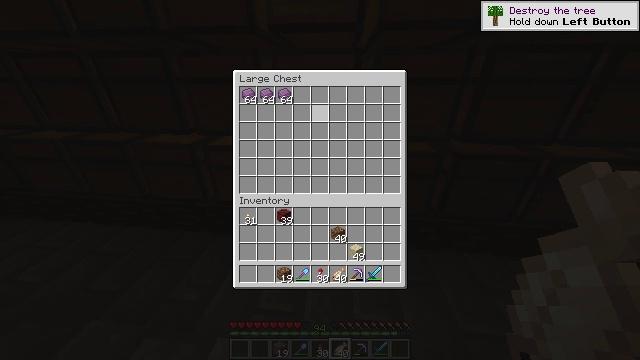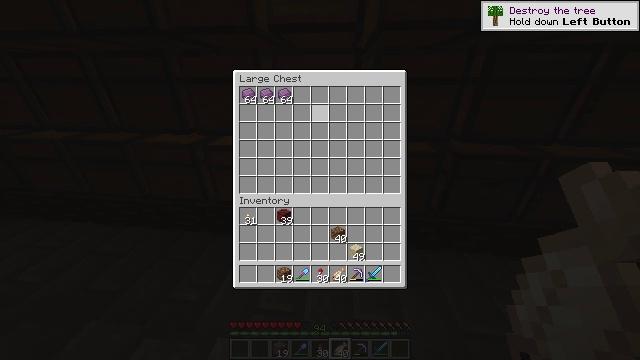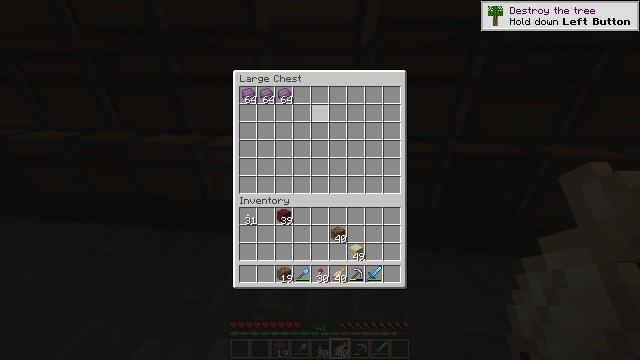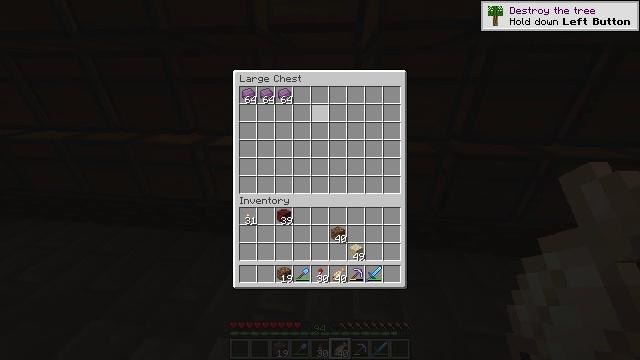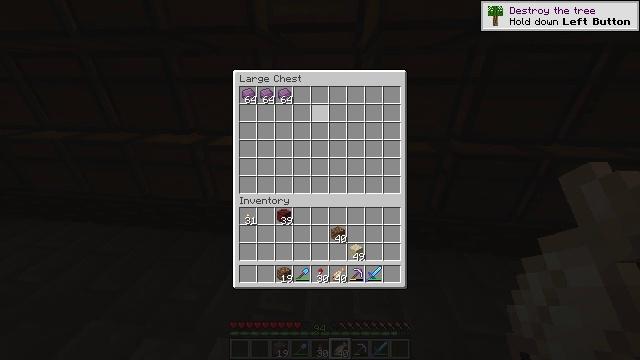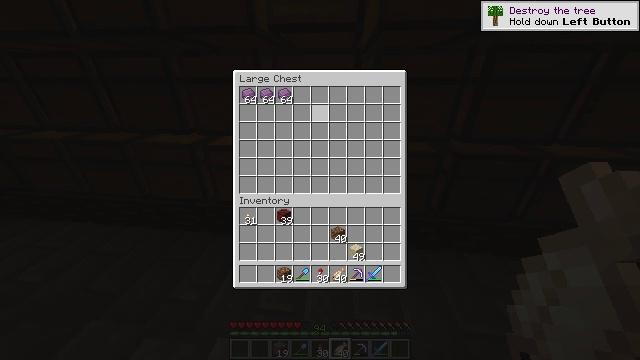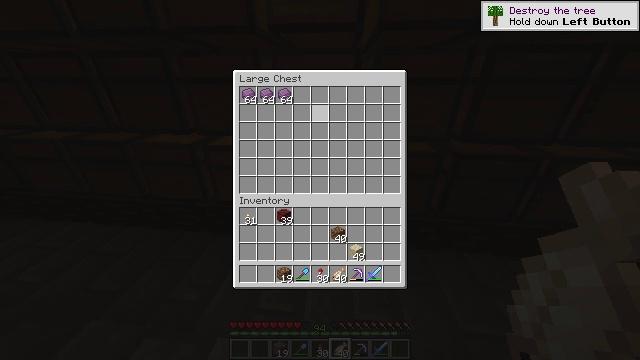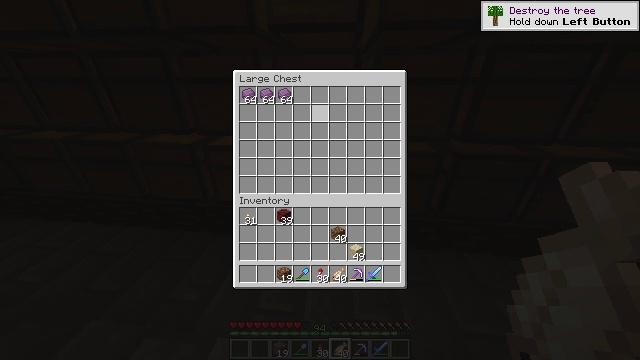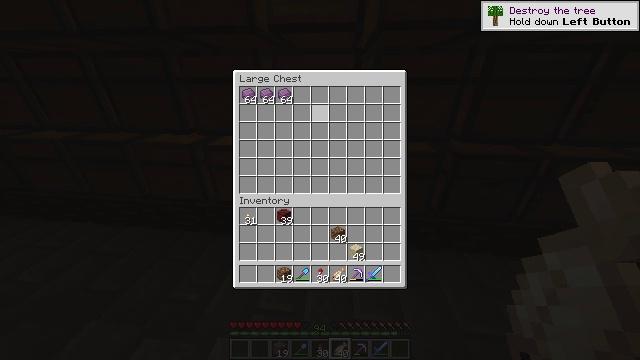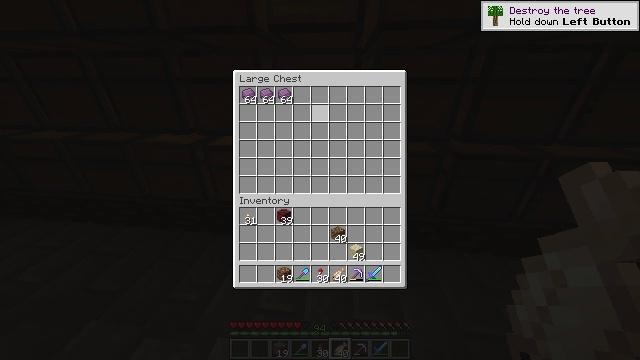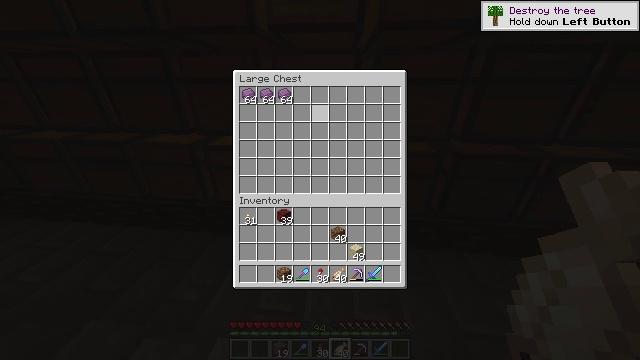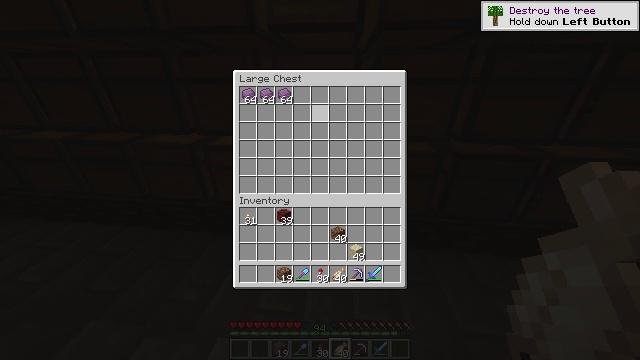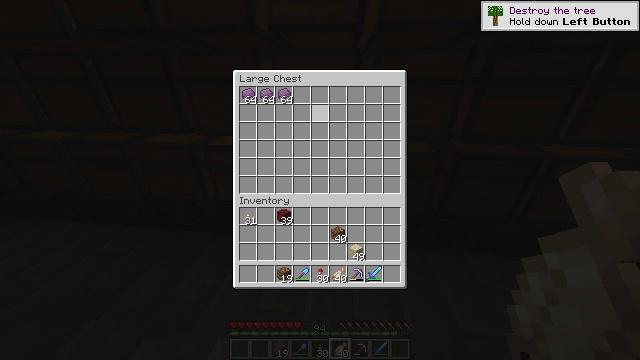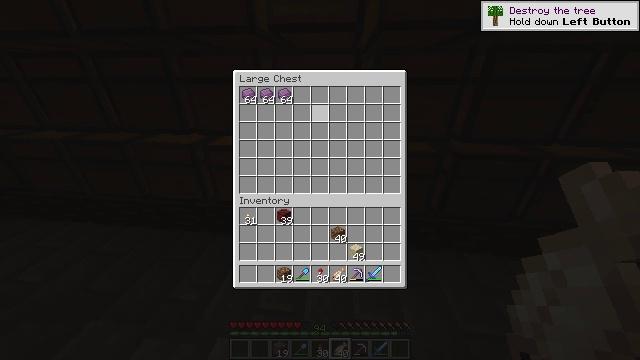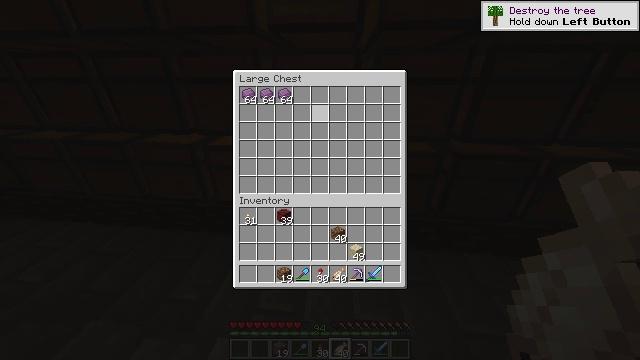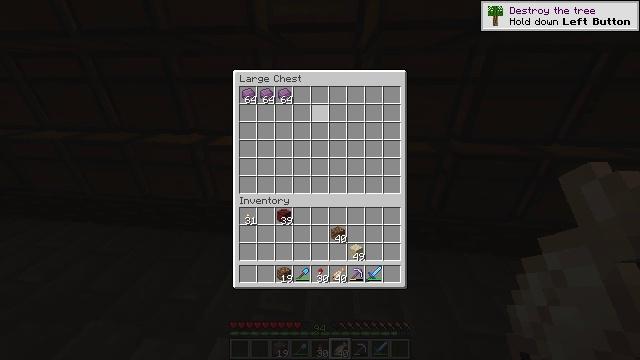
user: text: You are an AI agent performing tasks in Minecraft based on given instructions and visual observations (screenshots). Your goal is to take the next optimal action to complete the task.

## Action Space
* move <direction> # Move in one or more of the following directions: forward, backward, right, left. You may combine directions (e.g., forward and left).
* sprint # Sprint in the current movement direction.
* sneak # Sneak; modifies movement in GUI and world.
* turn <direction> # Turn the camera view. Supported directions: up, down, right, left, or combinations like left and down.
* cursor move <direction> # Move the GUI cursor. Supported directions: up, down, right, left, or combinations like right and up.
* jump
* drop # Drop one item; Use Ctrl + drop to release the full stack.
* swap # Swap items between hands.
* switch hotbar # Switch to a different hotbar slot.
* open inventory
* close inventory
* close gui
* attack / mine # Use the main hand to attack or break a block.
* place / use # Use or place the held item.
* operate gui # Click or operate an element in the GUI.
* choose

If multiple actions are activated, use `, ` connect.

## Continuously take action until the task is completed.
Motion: motion action
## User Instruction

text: Get a shulker box using shulker shells and a chest.
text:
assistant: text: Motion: no_op
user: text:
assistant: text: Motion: no_op
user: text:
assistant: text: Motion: no_op
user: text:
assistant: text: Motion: no_op
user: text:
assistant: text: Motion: no_op
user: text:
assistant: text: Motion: no_op
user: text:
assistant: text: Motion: no_op
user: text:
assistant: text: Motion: no_op
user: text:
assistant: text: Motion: no_op
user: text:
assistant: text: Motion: no_op
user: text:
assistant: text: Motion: no_op
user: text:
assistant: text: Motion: no_op
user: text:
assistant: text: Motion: no_op
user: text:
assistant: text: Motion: no_op
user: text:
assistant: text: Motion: no_op
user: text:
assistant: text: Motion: no_op
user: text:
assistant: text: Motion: no_op
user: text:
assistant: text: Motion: no_op
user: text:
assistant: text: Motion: no_op
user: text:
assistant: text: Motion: no_op
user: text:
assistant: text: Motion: no_op
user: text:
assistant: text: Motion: no_op
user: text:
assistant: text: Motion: close gui
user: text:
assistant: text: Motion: no_op
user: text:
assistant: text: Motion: no_op
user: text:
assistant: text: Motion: no_op
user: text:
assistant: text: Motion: turn left
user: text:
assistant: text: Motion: turn left and up
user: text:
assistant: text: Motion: turn left and up
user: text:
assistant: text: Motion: turn left and up